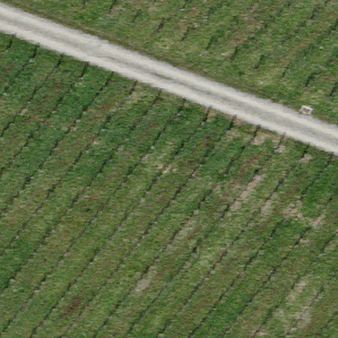
Label: other